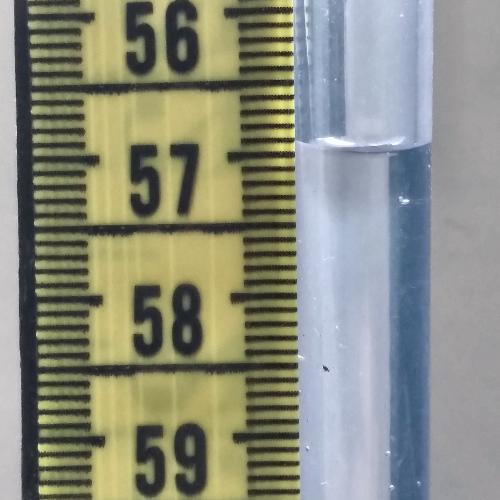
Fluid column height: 56.9 cm